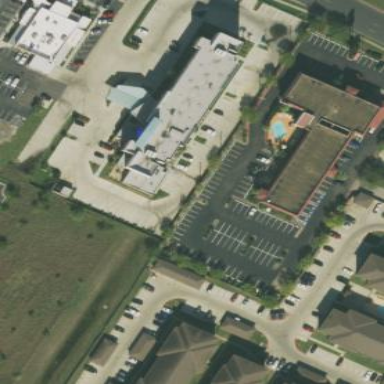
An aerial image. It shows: Hotel building.